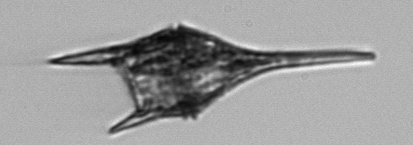
Label: Tripos_lineatus